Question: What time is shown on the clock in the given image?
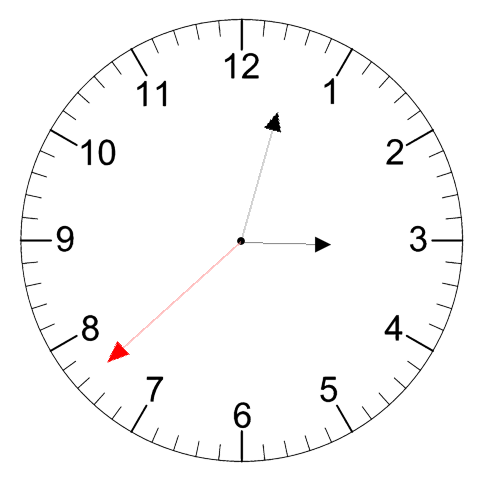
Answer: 03:02:38